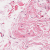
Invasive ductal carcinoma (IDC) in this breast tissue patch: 0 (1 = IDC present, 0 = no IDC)